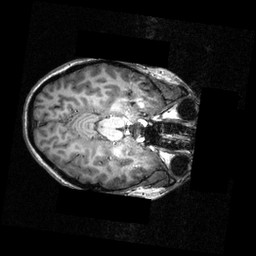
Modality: T1w
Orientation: axial
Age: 25
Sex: female
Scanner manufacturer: siemens
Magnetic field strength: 3.951 T
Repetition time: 1.5 s
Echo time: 0.00335 s